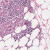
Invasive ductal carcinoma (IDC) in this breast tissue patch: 1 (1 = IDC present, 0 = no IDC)